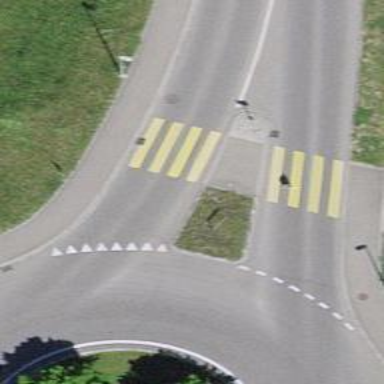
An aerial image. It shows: Uncontrolled crossing with zebra marking and island.